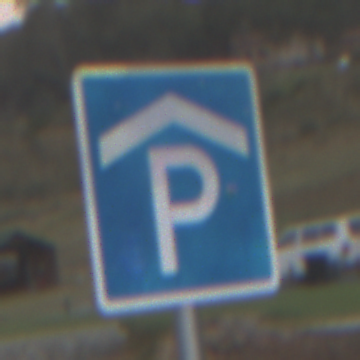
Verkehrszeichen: Parkhaus
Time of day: SunriseSunset
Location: Outdoor (RoadRail)
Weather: PartlyCloudy
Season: NotSpecified
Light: Natural